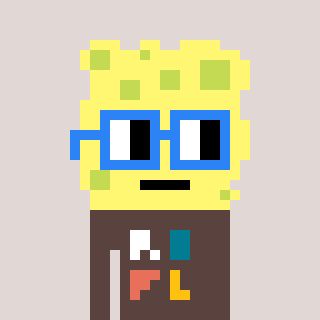
a pixel art character with square blue glasses, a sponge-shaped head and a darkbrown-colored body on a warm background